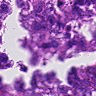
Metastatic tissue present: yes